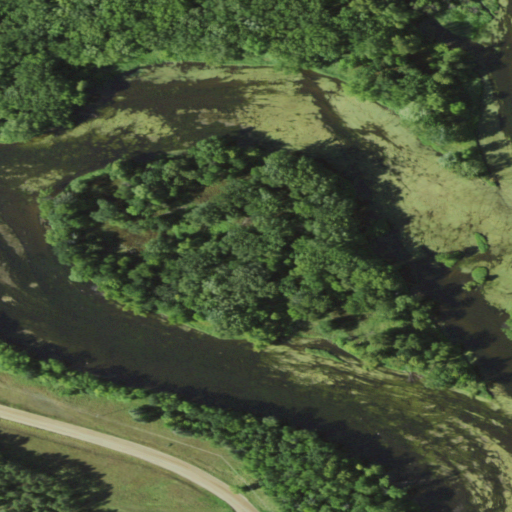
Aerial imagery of island in Minnesota named Island Thirtyeight containing deciduous forest, open water, herbaceous wetlands, open development, low intensity development, pasture, and grassland